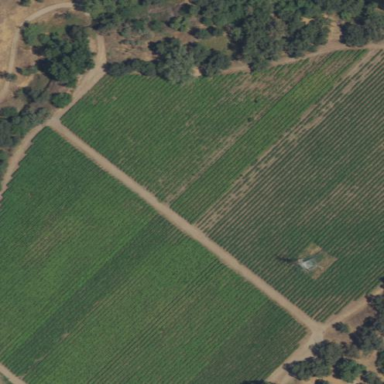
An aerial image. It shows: Beautiful vineyard in the countryside.